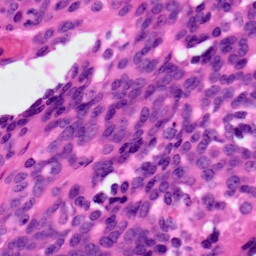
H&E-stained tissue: Ovarian